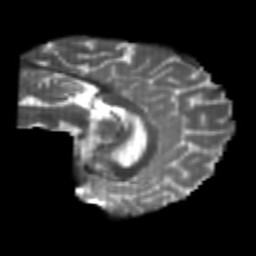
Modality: T2w
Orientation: sagittal
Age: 23
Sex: male
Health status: healthy
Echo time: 0.074 s